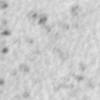
Label: no_change